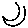
Label: moon